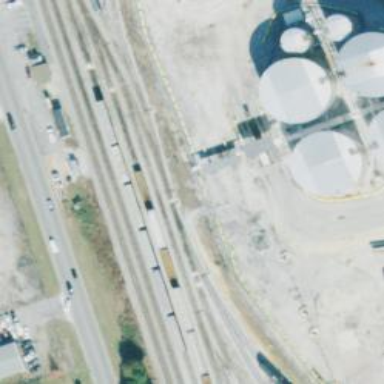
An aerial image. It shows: Railway spur junction.